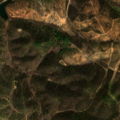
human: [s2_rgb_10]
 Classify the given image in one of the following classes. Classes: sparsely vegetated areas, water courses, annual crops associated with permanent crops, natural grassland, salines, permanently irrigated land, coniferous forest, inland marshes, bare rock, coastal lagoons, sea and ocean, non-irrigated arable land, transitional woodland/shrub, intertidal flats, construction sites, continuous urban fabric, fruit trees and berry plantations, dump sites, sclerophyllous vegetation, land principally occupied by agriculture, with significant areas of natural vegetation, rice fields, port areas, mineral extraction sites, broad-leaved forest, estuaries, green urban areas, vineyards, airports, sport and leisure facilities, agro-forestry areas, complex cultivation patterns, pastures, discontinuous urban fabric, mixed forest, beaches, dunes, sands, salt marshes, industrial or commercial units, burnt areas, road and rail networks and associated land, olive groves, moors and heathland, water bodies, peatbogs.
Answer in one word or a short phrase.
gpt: broad-leaved forest, transitional woodland/shrub